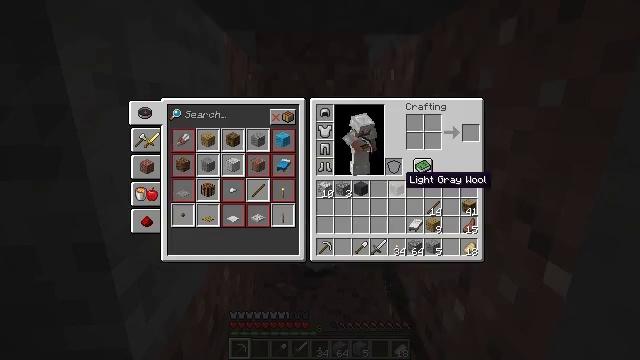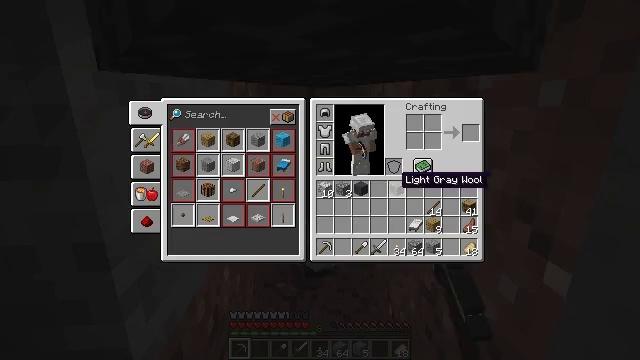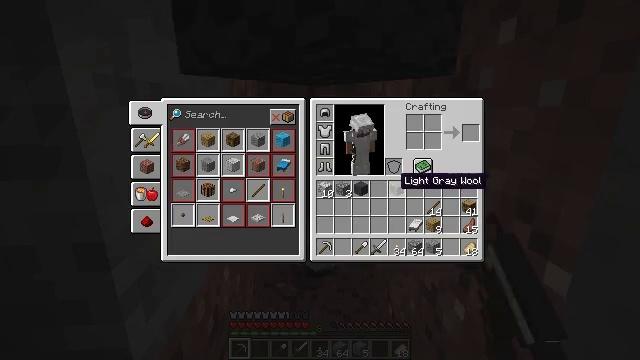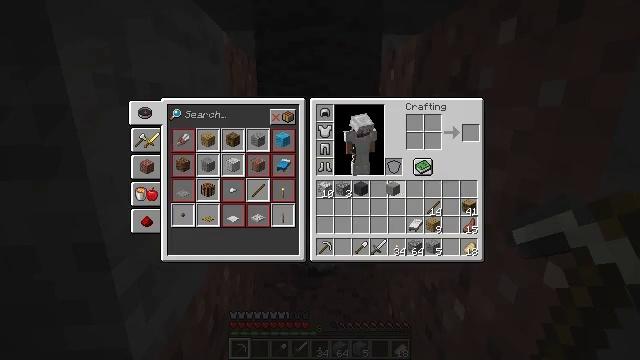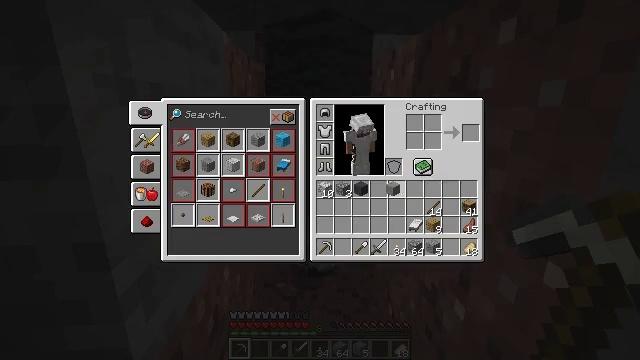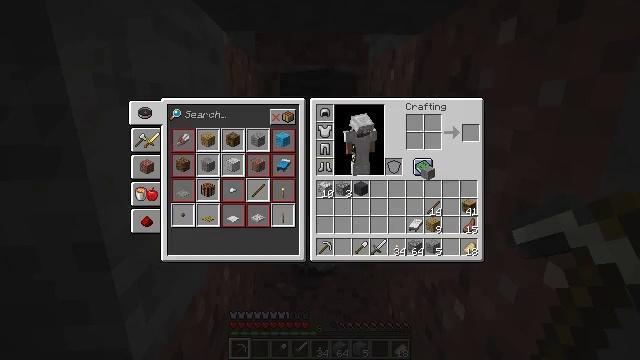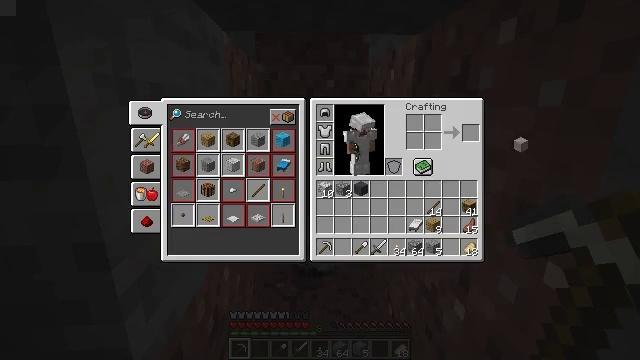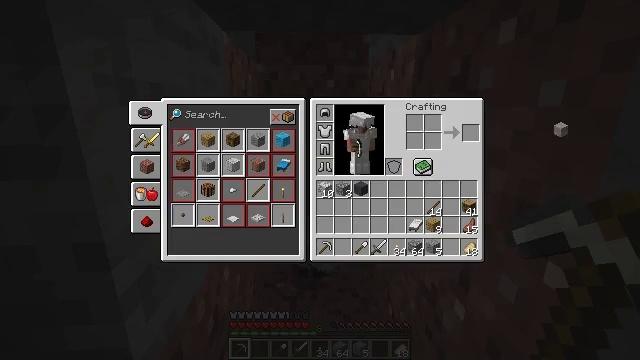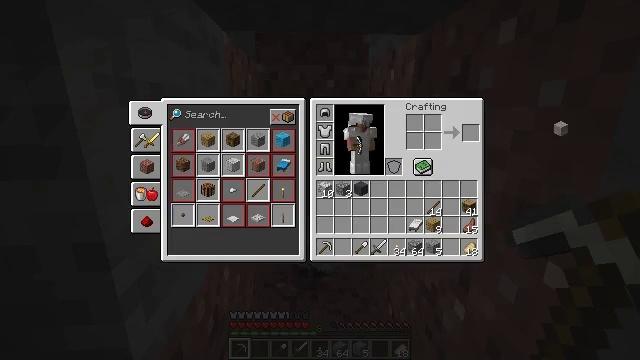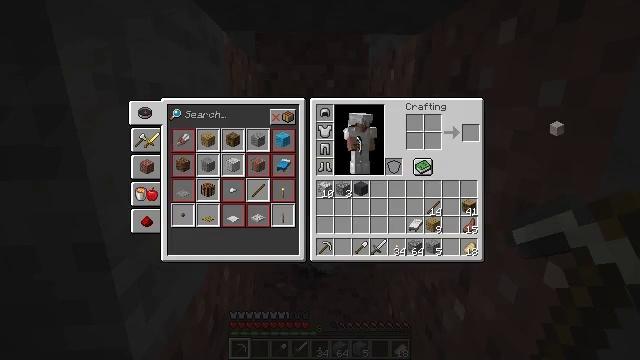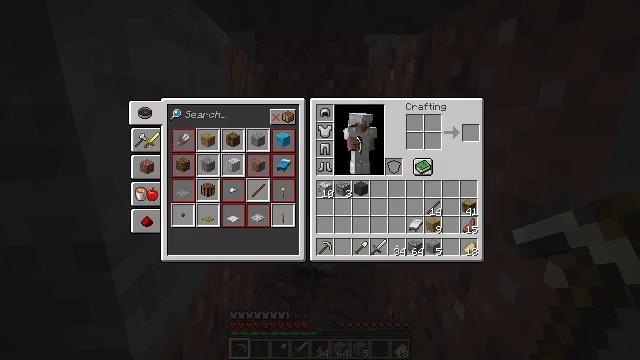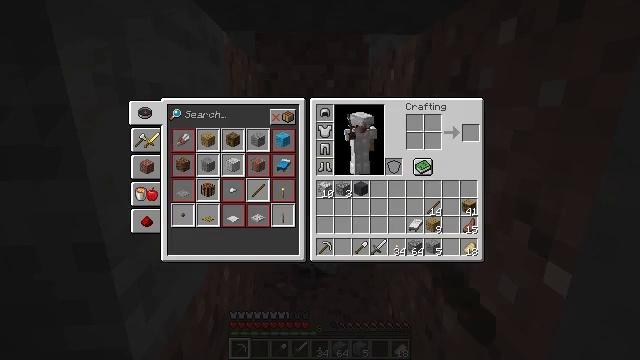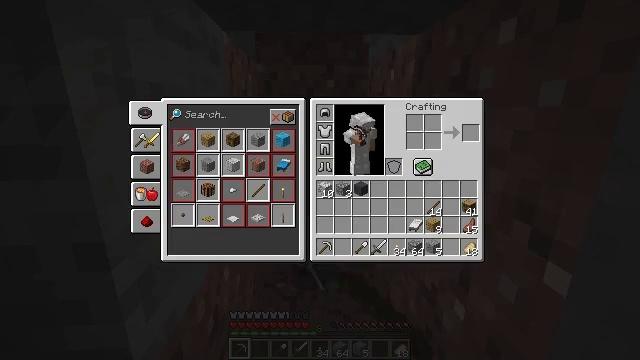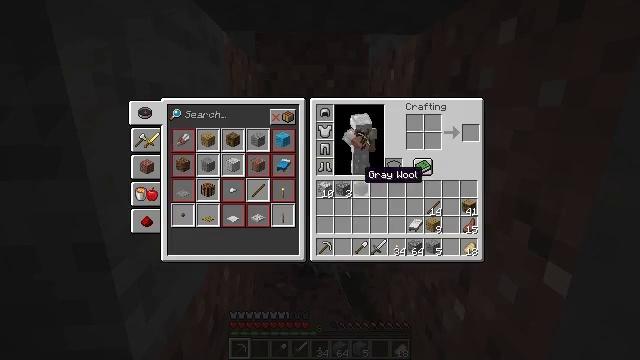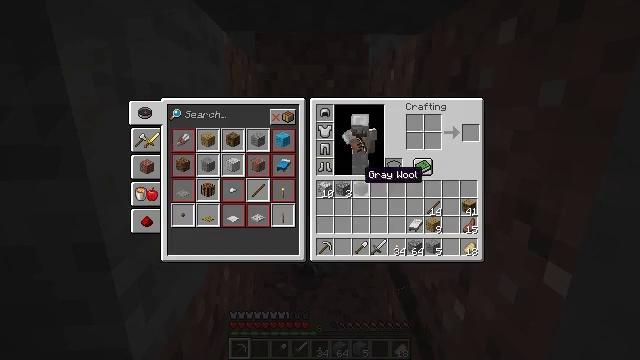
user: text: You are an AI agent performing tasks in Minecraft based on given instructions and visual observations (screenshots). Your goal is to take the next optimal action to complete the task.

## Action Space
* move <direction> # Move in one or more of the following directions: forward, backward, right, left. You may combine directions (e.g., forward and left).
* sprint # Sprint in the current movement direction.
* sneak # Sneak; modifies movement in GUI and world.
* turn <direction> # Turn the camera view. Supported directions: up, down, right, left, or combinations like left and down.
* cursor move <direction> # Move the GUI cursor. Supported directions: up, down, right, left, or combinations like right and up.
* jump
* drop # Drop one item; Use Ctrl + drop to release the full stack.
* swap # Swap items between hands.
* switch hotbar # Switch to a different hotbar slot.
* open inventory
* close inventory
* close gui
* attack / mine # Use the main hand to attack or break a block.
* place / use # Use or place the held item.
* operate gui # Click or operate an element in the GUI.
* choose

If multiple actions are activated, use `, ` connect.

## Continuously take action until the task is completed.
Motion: motion action
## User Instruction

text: Remove a light gray wool block from your inventory.
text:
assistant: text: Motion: open gui
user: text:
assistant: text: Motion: no_op
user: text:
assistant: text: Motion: operate gui
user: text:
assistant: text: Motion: operate gui
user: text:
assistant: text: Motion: cursor move right and up, operate gui
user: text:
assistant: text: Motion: cursor move right and up
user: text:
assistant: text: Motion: cursor move right and up, operate gui
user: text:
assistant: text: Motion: operate gui
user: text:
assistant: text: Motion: operate gui
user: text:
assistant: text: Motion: cursor move left and down
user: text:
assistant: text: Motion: cursor move left and down
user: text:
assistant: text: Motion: cursor move left and down
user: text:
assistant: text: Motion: cursor move left
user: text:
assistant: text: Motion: no_op
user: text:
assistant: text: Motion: no_op